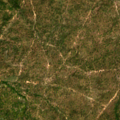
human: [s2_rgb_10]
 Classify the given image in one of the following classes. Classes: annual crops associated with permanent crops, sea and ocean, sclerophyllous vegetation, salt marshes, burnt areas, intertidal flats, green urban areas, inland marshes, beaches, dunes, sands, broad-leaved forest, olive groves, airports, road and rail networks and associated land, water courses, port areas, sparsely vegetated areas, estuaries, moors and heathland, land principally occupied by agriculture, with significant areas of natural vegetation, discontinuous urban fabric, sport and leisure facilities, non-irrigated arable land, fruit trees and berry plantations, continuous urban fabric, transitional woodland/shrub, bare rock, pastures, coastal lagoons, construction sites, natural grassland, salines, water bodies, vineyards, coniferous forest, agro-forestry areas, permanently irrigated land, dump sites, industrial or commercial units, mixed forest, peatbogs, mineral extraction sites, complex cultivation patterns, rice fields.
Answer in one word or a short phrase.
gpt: continuous urban fabric